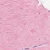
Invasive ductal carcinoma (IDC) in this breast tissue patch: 0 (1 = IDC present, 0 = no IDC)